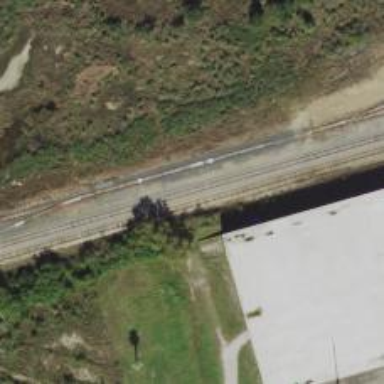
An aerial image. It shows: Railway yard.